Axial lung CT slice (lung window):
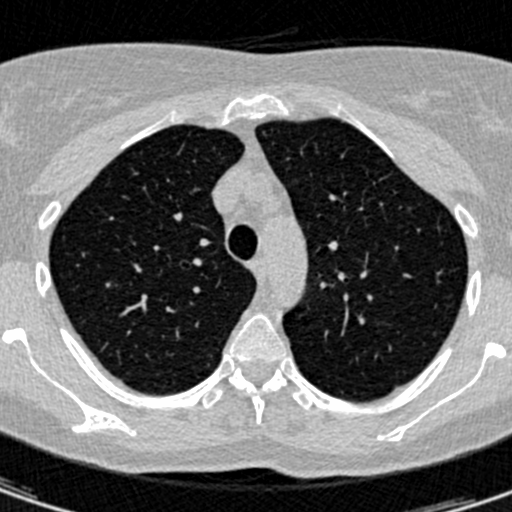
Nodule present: no